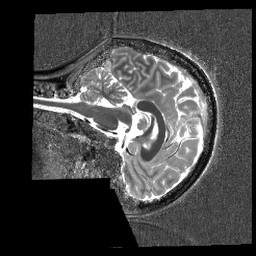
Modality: T1w
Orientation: sagittal